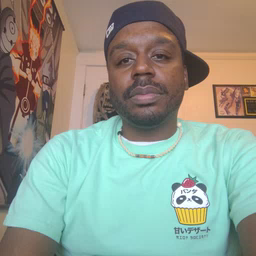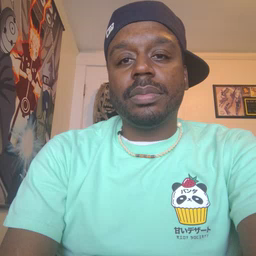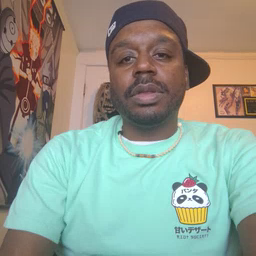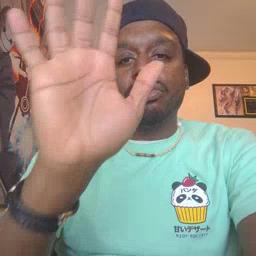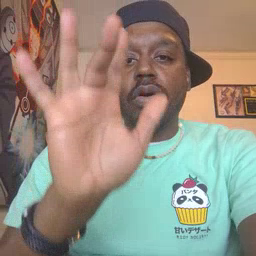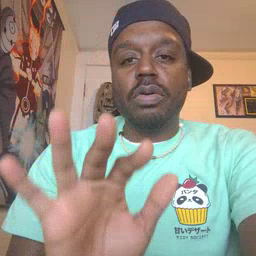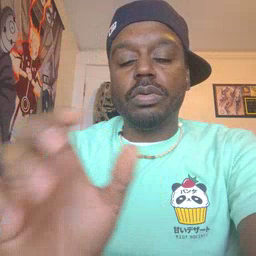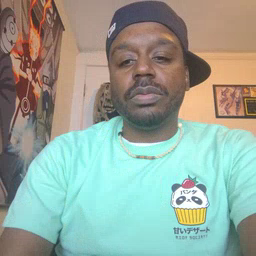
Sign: snow